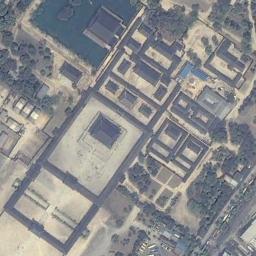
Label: palace